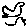
Label: bird